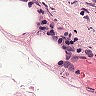
Metastatic tissue present: no